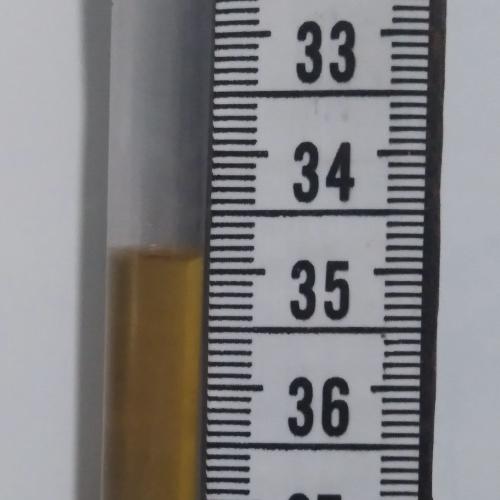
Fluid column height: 34.9 cm